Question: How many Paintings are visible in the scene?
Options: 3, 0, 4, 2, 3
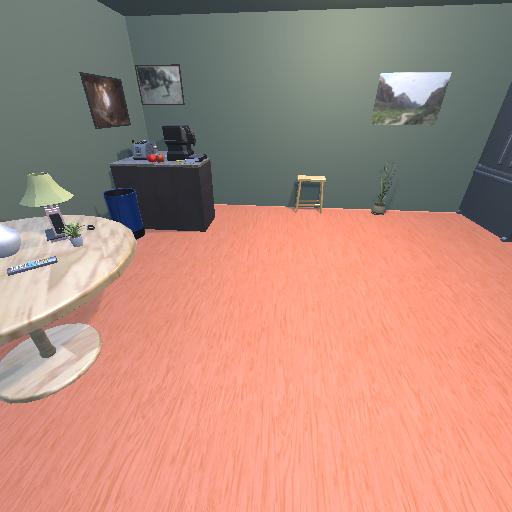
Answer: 3